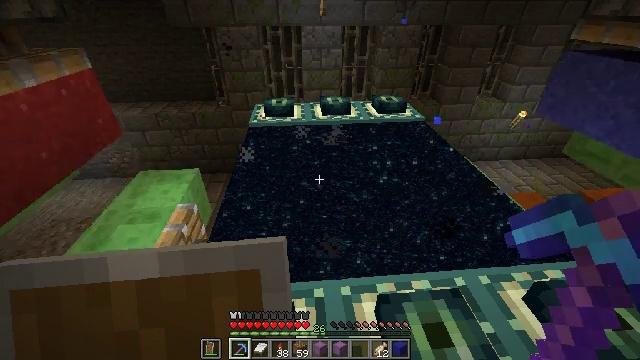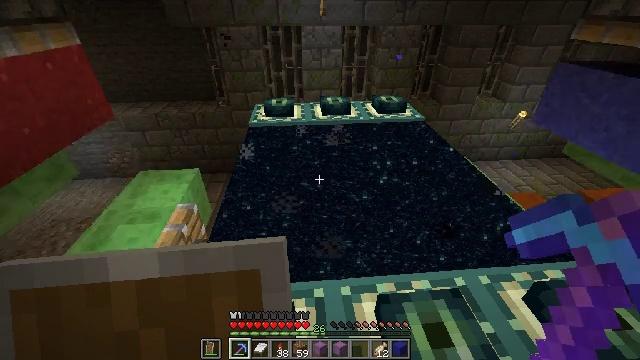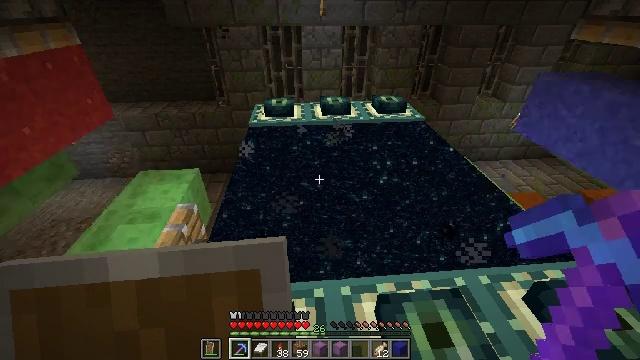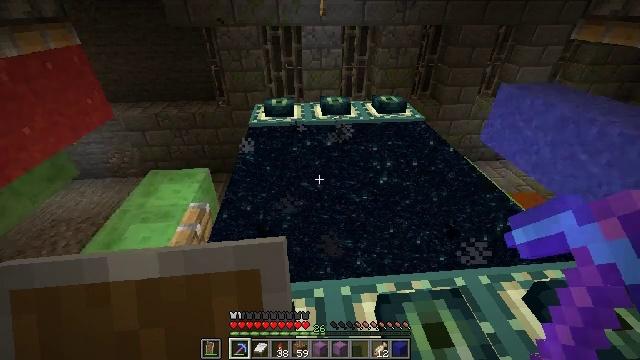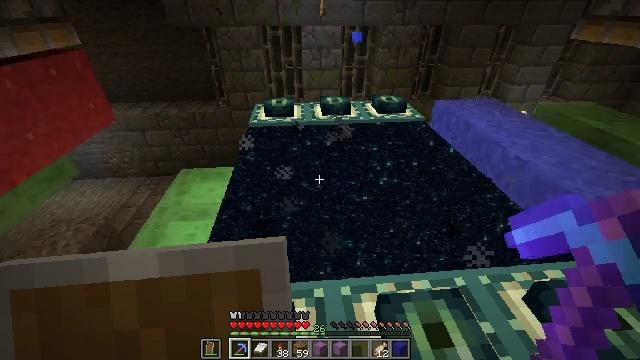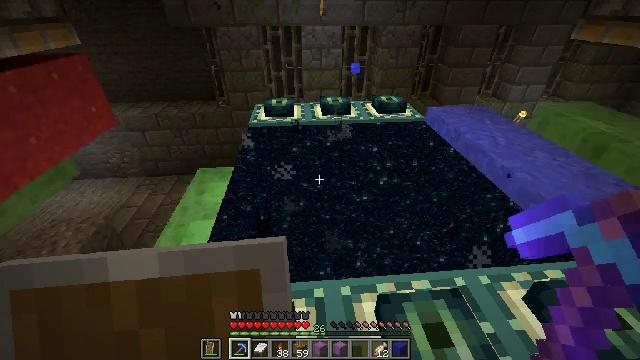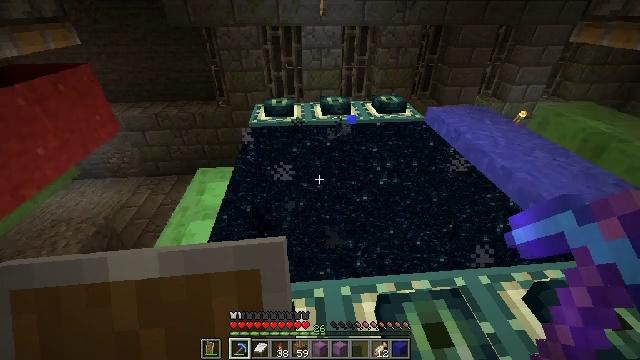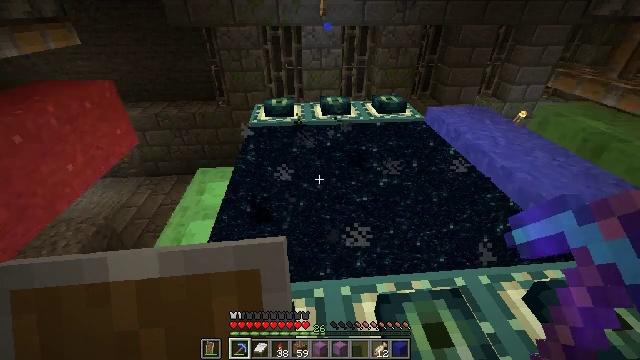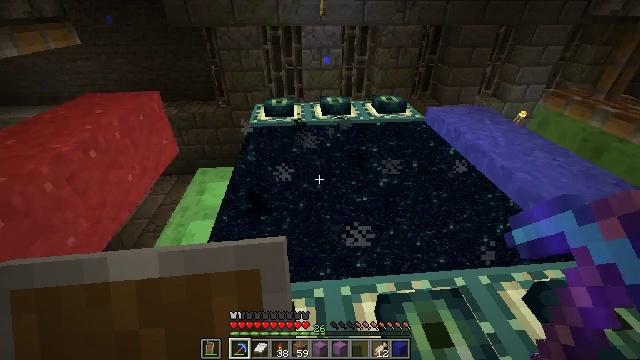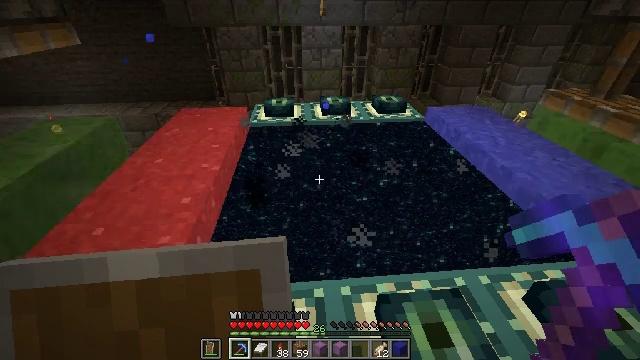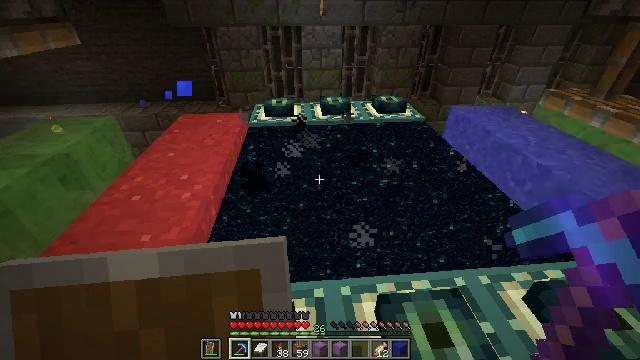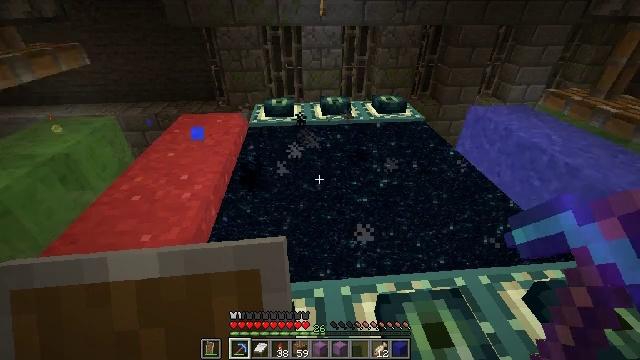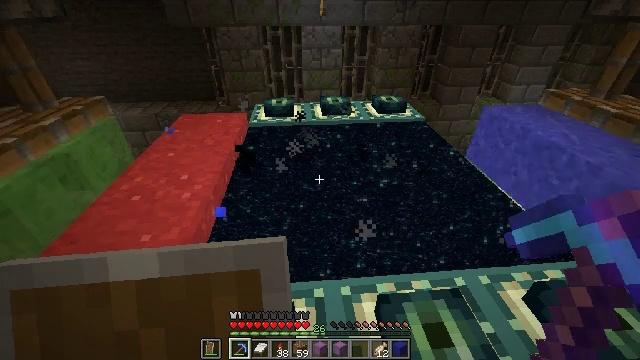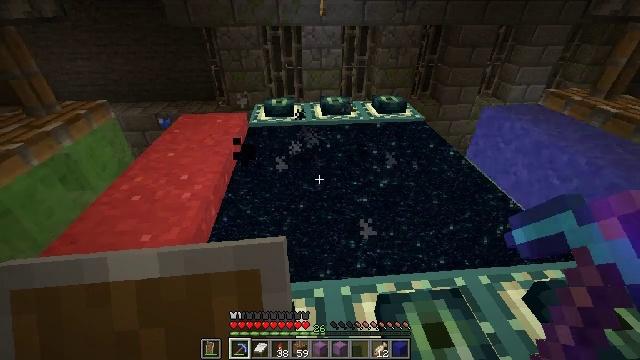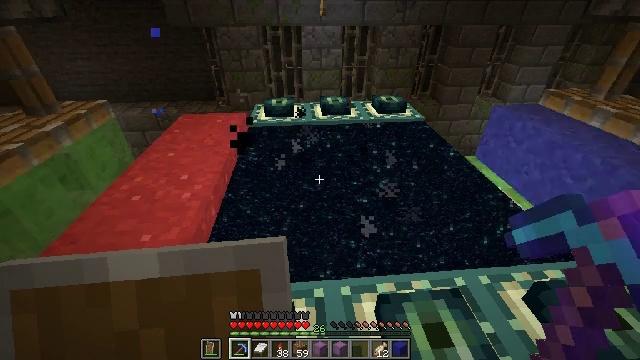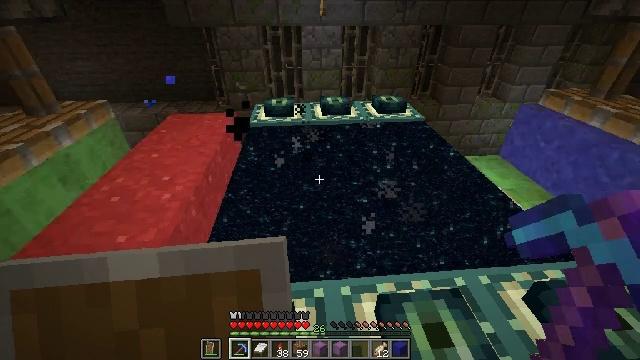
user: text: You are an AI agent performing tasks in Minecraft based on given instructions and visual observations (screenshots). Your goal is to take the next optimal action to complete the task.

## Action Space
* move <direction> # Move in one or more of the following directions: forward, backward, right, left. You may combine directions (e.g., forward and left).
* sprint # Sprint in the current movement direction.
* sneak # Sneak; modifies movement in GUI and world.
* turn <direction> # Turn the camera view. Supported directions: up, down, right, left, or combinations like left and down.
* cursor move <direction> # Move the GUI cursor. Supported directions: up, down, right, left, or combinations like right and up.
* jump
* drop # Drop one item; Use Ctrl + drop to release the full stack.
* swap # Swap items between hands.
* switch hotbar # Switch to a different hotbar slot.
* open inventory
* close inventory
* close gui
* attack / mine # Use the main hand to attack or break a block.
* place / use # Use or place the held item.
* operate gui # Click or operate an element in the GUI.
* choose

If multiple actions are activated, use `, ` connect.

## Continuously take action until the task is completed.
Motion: motion action
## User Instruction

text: Mine the blue concrete powder block.
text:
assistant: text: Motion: no_op
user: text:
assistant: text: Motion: no_op
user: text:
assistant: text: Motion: no_op
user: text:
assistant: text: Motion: no_op
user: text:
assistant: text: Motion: no_op
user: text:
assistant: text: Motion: no_op
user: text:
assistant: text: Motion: no_op
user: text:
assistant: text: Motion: no_op
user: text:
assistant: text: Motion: no_op
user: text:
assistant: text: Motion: no_op
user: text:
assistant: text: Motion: no_op
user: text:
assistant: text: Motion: no_op
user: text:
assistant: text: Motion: no_op
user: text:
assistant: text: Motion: no_op
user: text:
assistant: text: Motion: no_op
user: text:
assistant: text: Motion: no_op
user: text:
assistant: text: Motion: no_op
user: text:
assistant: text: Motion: no_op
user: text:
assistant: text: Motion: no_op
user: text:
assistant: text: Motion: no_op
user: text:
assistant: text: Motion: no_op
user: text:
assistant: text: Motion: no_op
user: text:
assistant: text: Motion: no_op
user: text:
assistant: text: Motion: no_op
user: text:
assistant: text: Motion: no_op
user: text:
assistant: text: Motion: no_op
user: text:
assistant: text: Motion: no_op
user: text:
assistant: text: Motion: no_op
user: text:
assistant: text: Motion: no_op
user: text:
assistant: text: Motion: no_op